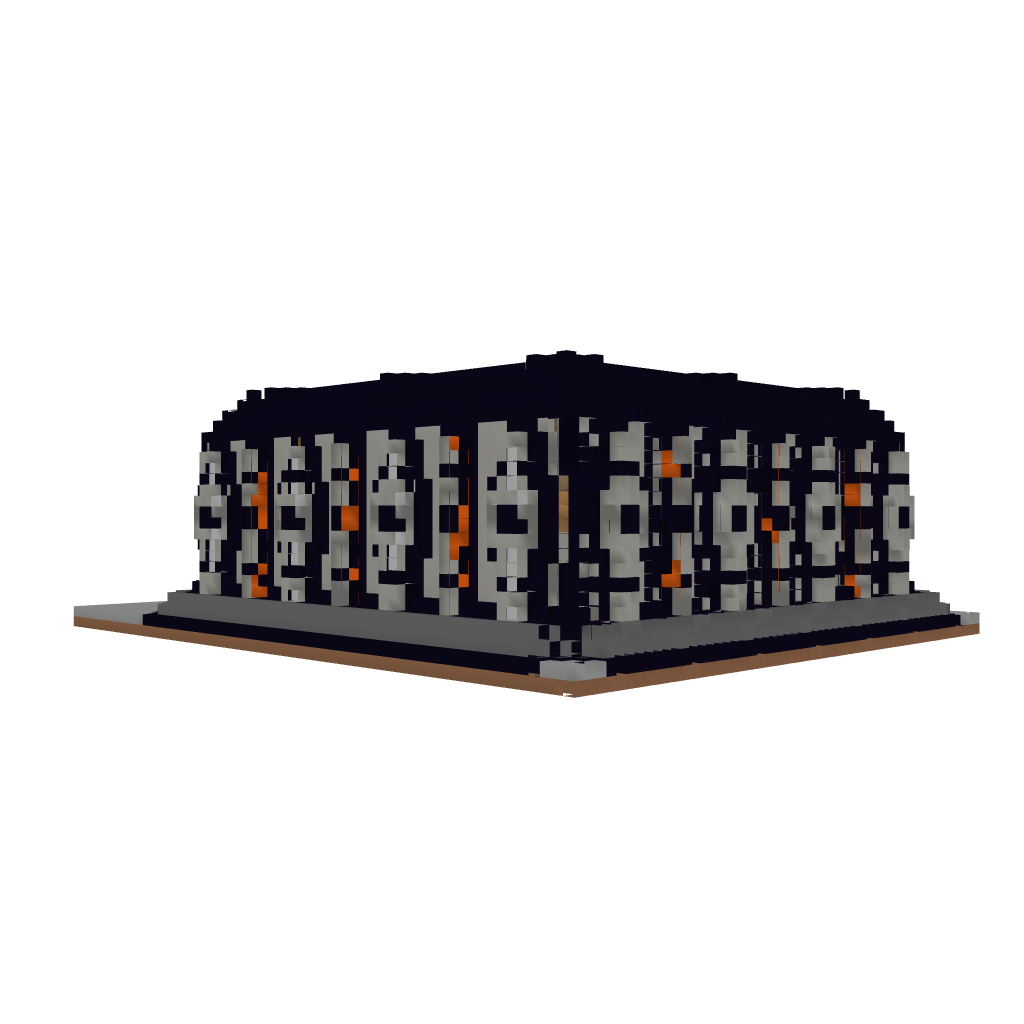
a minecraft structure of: Meeting Hall